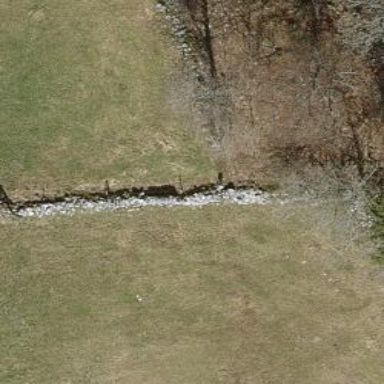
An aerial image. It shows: Wall barrier.